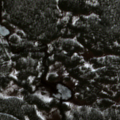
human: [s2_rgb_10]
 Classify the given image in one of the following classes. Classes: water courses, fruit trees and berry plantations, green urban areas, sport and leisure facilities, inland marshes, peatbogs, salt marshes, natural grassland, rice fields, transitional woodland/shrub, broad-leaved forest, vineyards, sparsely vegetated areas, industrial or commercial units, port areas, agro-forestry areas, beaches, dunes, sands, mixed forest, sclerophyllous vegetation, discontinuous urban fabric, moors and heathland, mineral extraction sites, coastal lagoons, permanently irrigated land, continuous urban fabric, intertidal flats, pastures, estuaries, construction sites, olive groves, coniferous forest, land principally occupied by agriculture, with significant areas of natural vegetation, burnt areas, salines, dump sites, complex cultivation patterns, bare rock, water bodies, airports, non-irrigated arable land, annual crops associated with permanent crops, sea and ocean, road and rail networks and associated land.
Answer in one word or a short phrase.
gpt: coniferous forest